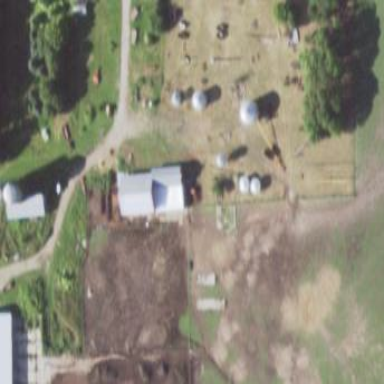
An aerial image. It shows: Farmyard area.